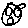
Label: moon